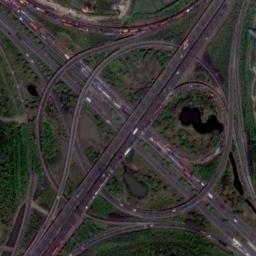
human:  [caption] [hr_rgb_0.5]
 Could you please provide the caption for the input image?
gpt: Many cars are on the overpass .

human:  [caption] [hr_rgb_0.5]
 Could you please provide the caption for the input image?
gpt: The intricated overpasses is over the roads on the green space and a lake is next to the overpass .

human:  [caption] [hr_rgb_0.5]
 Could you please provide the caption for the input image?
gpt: An overpass is above the road .

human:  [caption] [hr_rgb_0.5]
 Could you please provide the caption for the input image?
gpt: The overpass is on the grass next to some trees .

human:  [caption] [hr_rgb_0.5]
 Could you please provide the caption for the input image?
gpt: There are green trees and meadows around the overpass .